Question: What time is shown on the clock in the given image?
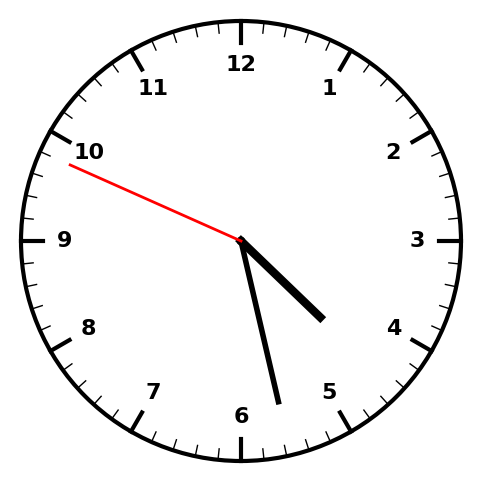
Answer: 04:27:49